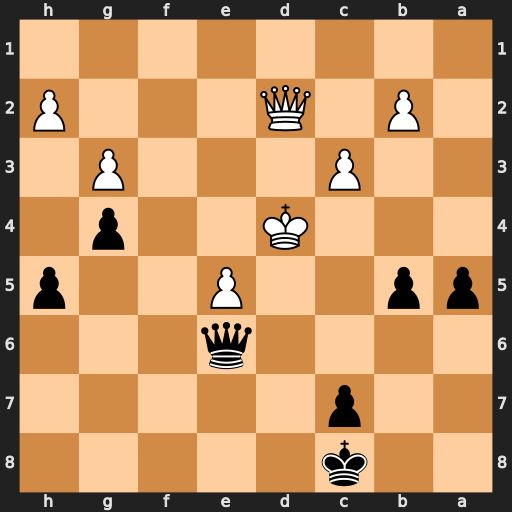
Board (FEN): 2k5/2p5/4q3/pp2P2p/3K2p1/2P3P1/1P1Q3P/8
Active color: b
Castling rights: -
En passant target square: -
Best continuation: Qd7+ Ke3 Qxd2+